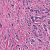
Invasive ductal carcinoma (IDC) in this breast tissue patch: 0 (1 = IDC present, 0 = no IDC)